【题型】填空题　【知识点】平面几何　【难度】medium
已知在$\triangle ABC$中，角$A,B,C$的对边分别为$a,b,c$，$A=\dfrac{2\pi}{3}$，角$A$的平分线交$BC$边于点$D$.若$AD=1$，则$4b+c$的最小值为$\underline{\quad\quad}$.
【解答】
\noindent \textbf{【答案】}$9$

\vspace{0.5em}
\noindent \textbf{【分析】}根据$S_{\triangle ABC}=S_{\triangle ABD}+S_{\triangle ACD}$得出$\dfrac{1}{b}+\dfrac{1}{c}=1$，再利用基本不等式的常数代换即可求解.

\vspace{0.5em}
\noindent \textbf{【详解】}因为角$A$的平分线为$AD$，则$\angle BAD=\angle CAD=\dfrac{\pi}{3}$，
\noindent 因$S_{\triangle ABC}=S_{\triangle ABD}+S_{\triangle ACD}$，且$AD=1$，则$\dfrac{1}{2}\times c\sin\dfrac{\pi}{3}+\dfrac{1}{2}\times b\sin\dfrac{\pi}{3}=\dfrac{1}{2}bc\sin\dfrac{2\pi}{3}$，
\noindent 所以$b+c=bc$，所以$\dfrac{1}{b}+\dfrac{1}{c}=1$，
\noindent 则$(4b+c)\left(\dfrac{1}{b}+\dfrac{1}{c}\right)=\dfrac{4b}{c}+\dfrac{c}{b}+5\geq5+2\sqrt{\dfrac{4b}{c}\cdot\dfrac{c}{b}}=5+4=9$，
\noindent 当且仅当$\begin{cases}
\dfrac{4b}{c}=\dfrac{c}{b} \\
\dfrac{1}{b}+\dfrac{1}{c}=1
\end{cases}$，即$\begin{cases}
b=\dfrac{3}{2} \\
c=3
\end{cases}$时取等号.
\noindent 所以$4b+c$的最小值为$9$.

\vspace{0.5em}
\noindent 故答案为：$9$
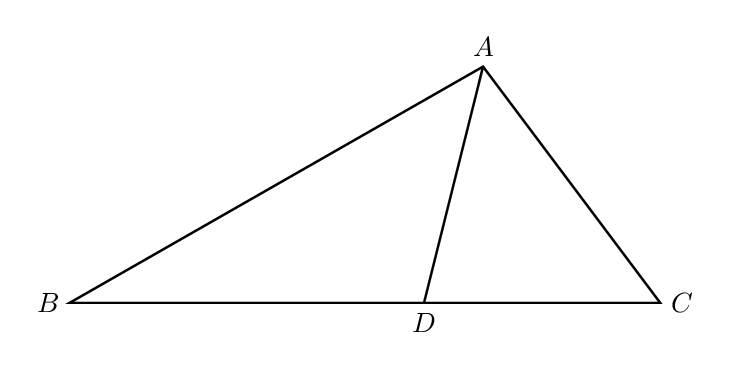